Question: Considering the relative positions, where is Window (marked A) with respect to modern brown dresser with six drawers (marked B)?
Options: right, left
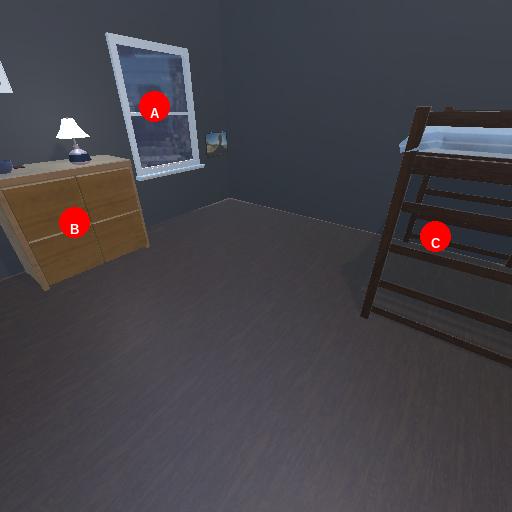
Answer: right